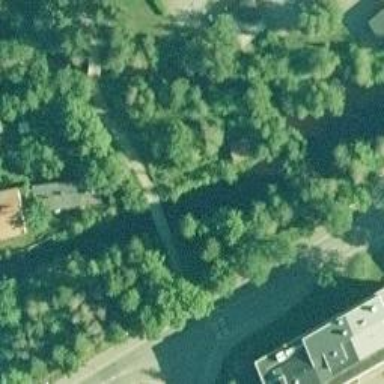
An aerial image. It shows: Cycleway bridge with asphalt surface.